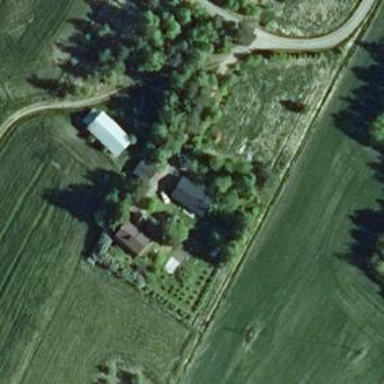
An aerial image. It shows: Farm.